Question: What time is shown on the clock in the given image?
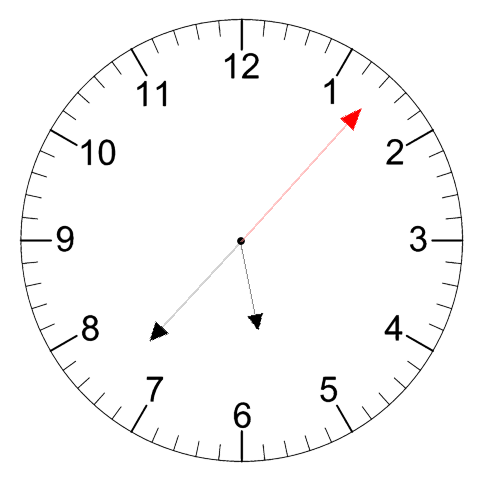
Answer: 05:37:07